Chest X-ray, PA view. Patient: 70 years old, sex M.
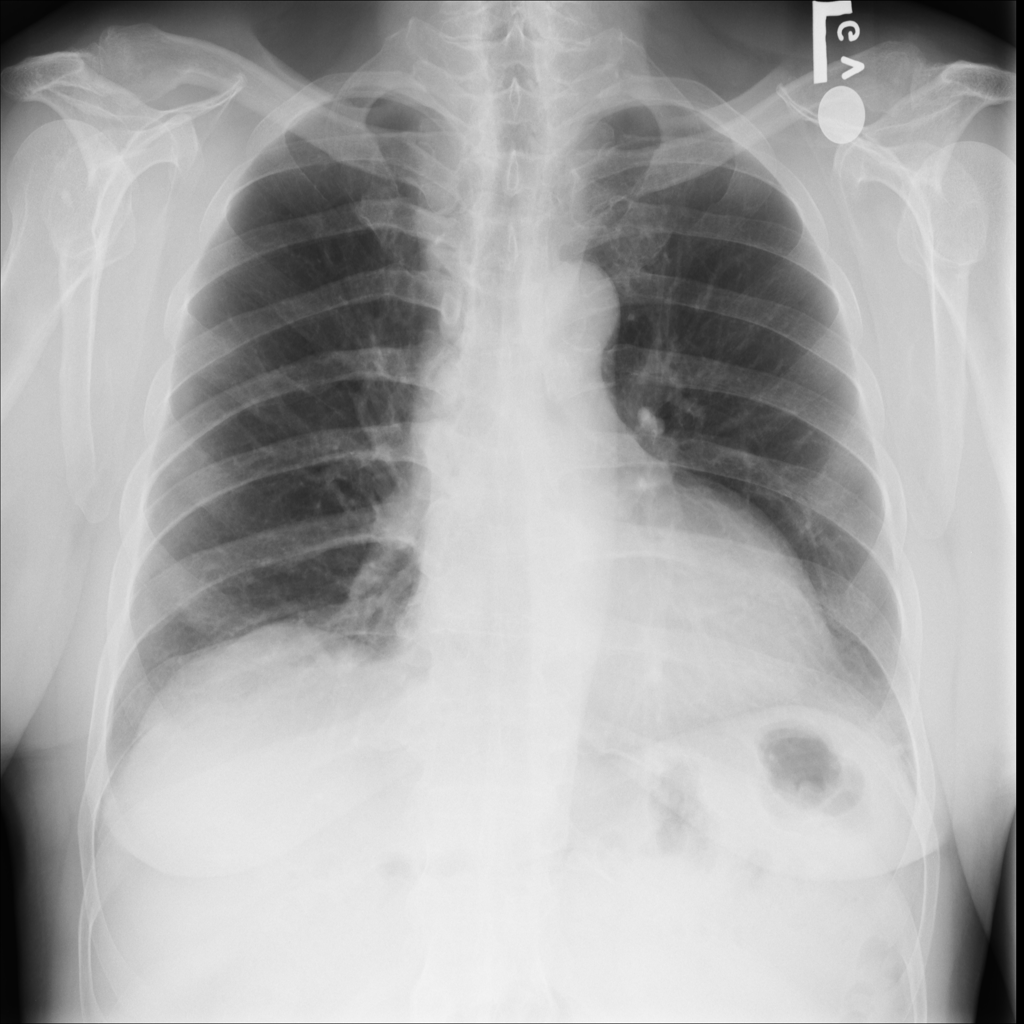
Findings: Atelectasis